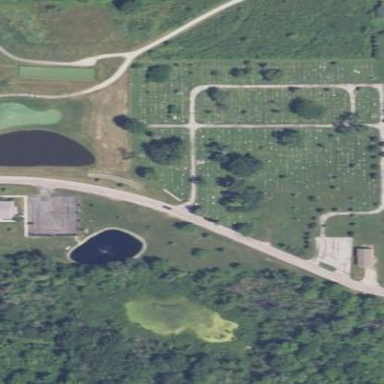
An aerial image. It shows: Grave yard.